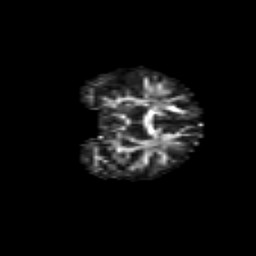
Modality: FA
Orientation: coronal
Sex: female
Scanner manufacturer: siemens
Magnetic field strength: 3 T
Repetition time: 5 s
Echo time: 0.071 s